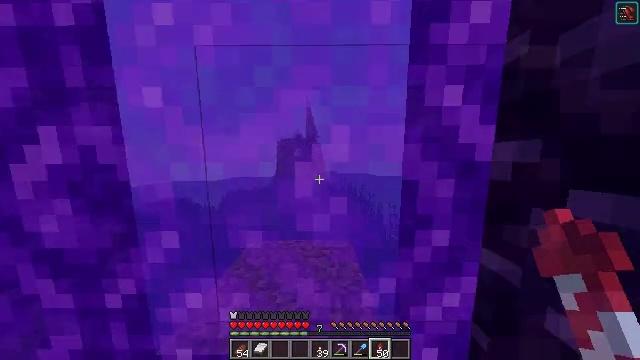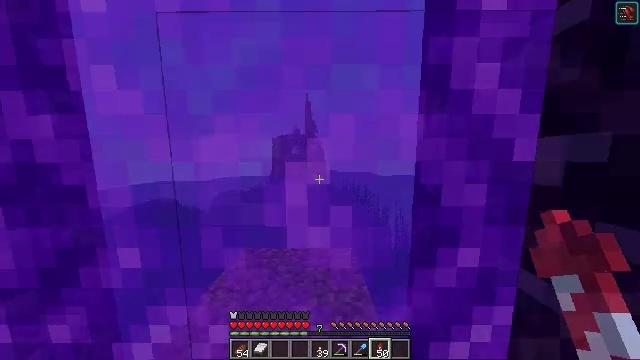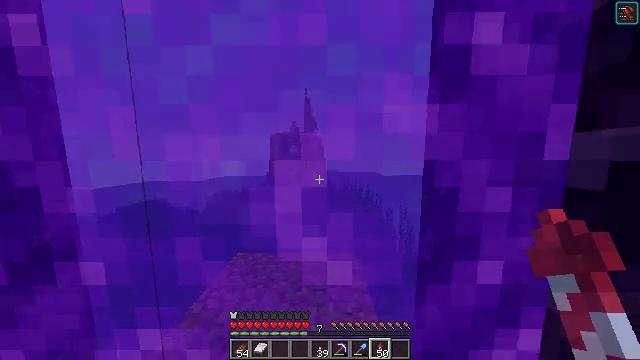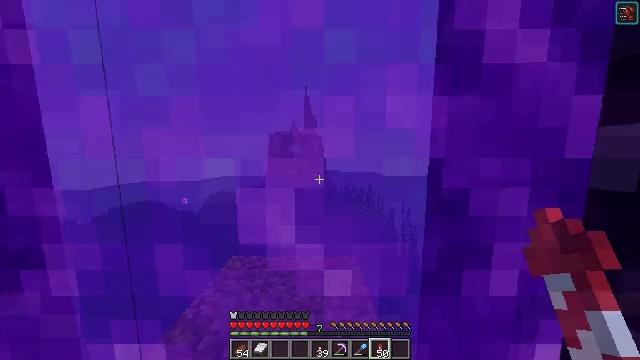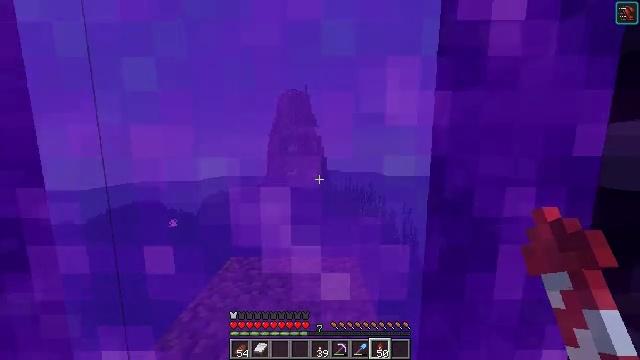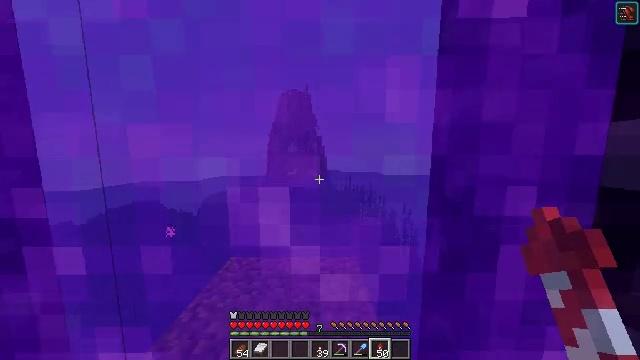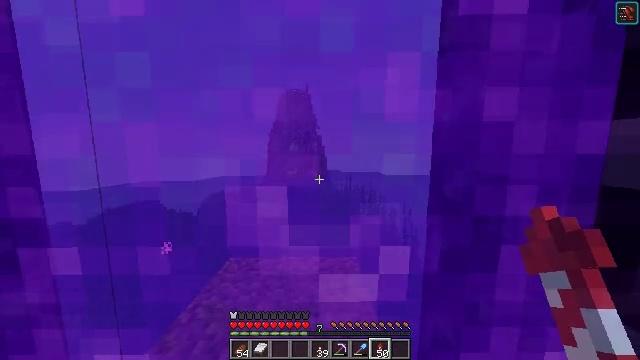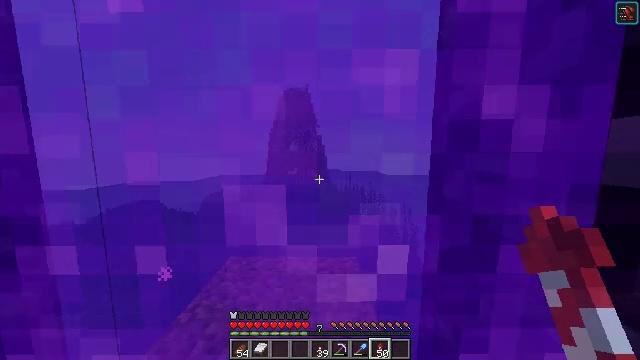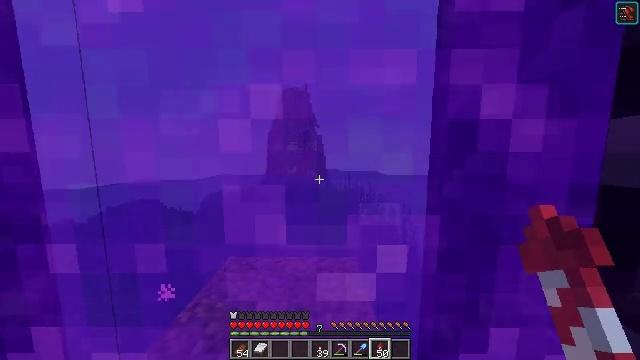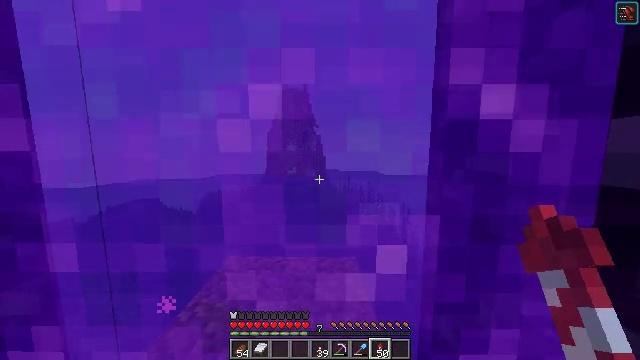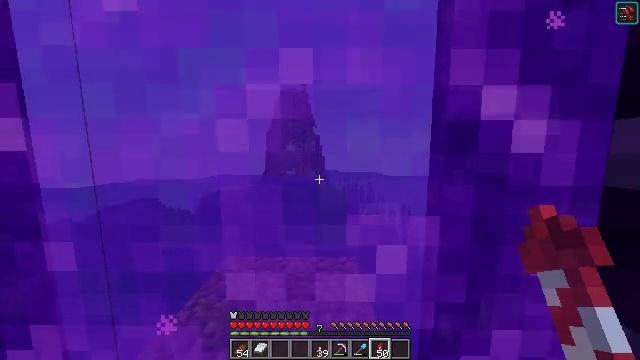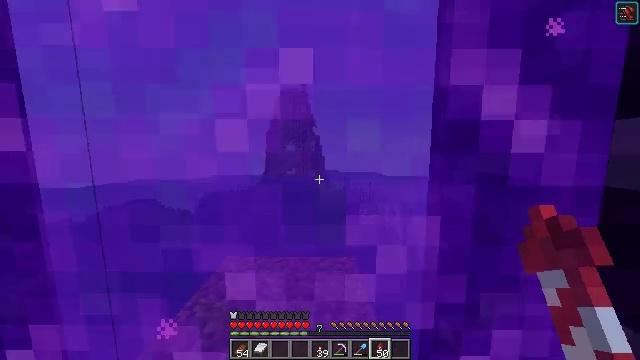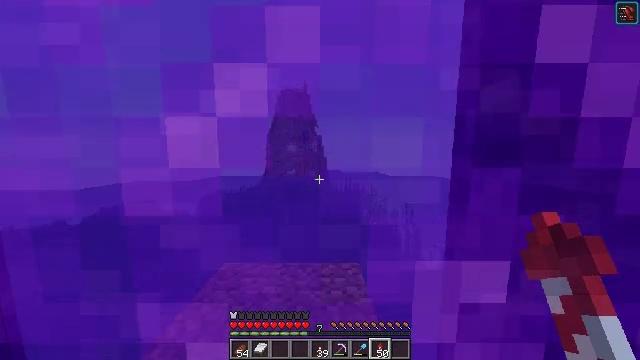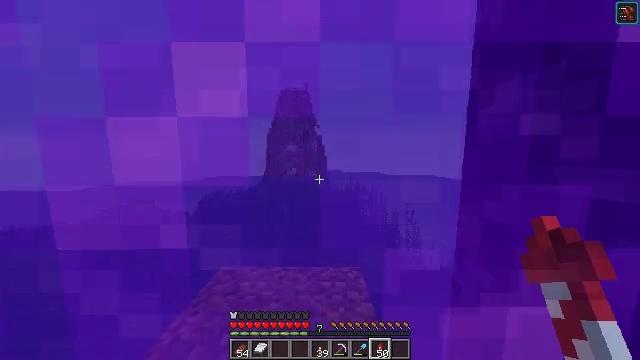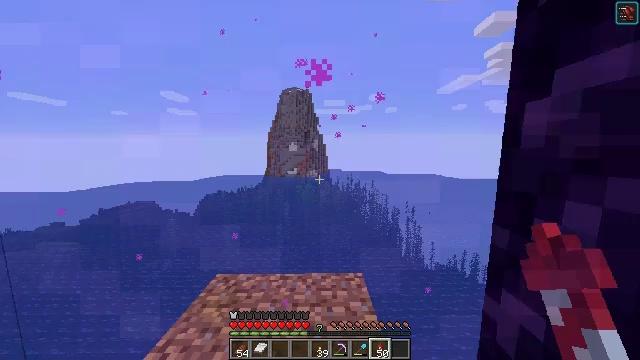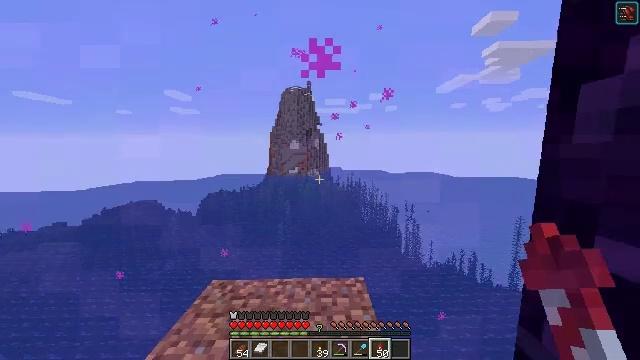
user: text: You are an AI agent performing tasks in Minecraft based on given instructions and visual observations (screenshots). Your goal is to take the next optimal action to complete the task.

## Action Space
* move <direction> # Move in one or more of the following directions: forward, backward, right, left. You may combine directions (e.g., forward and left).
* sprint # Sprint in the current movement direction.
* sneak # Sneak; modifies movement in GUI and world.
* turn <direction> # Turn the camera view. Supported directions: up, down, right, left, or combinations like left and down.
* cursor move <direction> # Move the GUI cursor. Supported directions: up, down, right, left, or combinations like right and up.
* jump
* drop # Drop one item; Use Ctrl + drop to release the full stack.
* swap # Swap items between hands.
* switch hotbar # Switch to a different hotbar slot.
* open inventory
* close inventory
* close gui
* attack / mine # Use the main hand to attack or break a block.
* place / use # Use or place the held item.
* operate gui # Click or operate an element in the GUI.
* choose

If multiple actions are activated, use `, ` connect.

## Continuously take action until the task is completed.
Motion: motion action
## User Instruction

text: Drop a firework rocket.
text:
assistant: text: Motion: no_op
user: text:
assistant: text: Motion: no_op
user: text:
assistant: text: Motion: no_op
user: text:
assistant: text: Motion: no_op
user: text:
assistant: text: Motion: no_op
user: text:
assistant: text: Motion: no_op
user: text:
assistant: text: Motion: no_op
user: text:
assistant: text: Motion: no_op
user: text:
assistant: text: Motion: no_op
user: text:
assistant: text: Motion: no_op
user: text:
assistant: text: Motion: no_op
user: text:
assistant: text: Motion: move forward
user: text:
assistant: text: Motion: move forward
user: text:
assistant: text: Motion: no_op
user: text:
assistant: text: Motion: no_op
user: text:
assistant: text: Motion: no_op
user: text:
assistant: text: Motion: no_op
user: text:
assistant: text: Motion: no_op
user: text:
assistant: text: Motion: no_op
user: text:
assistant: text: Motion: no_op
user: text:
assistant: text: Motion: no_op
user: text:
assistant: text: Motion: no_op
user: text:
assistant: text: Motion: no_op
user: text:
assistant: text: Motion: no_op
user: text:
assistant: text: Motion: no_op
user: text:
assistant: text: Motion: no_op
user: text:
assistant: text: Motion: no_op
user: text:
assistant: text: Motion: no_op
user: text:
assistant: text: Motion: no_op
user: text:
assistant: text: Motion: no_op